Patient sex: F
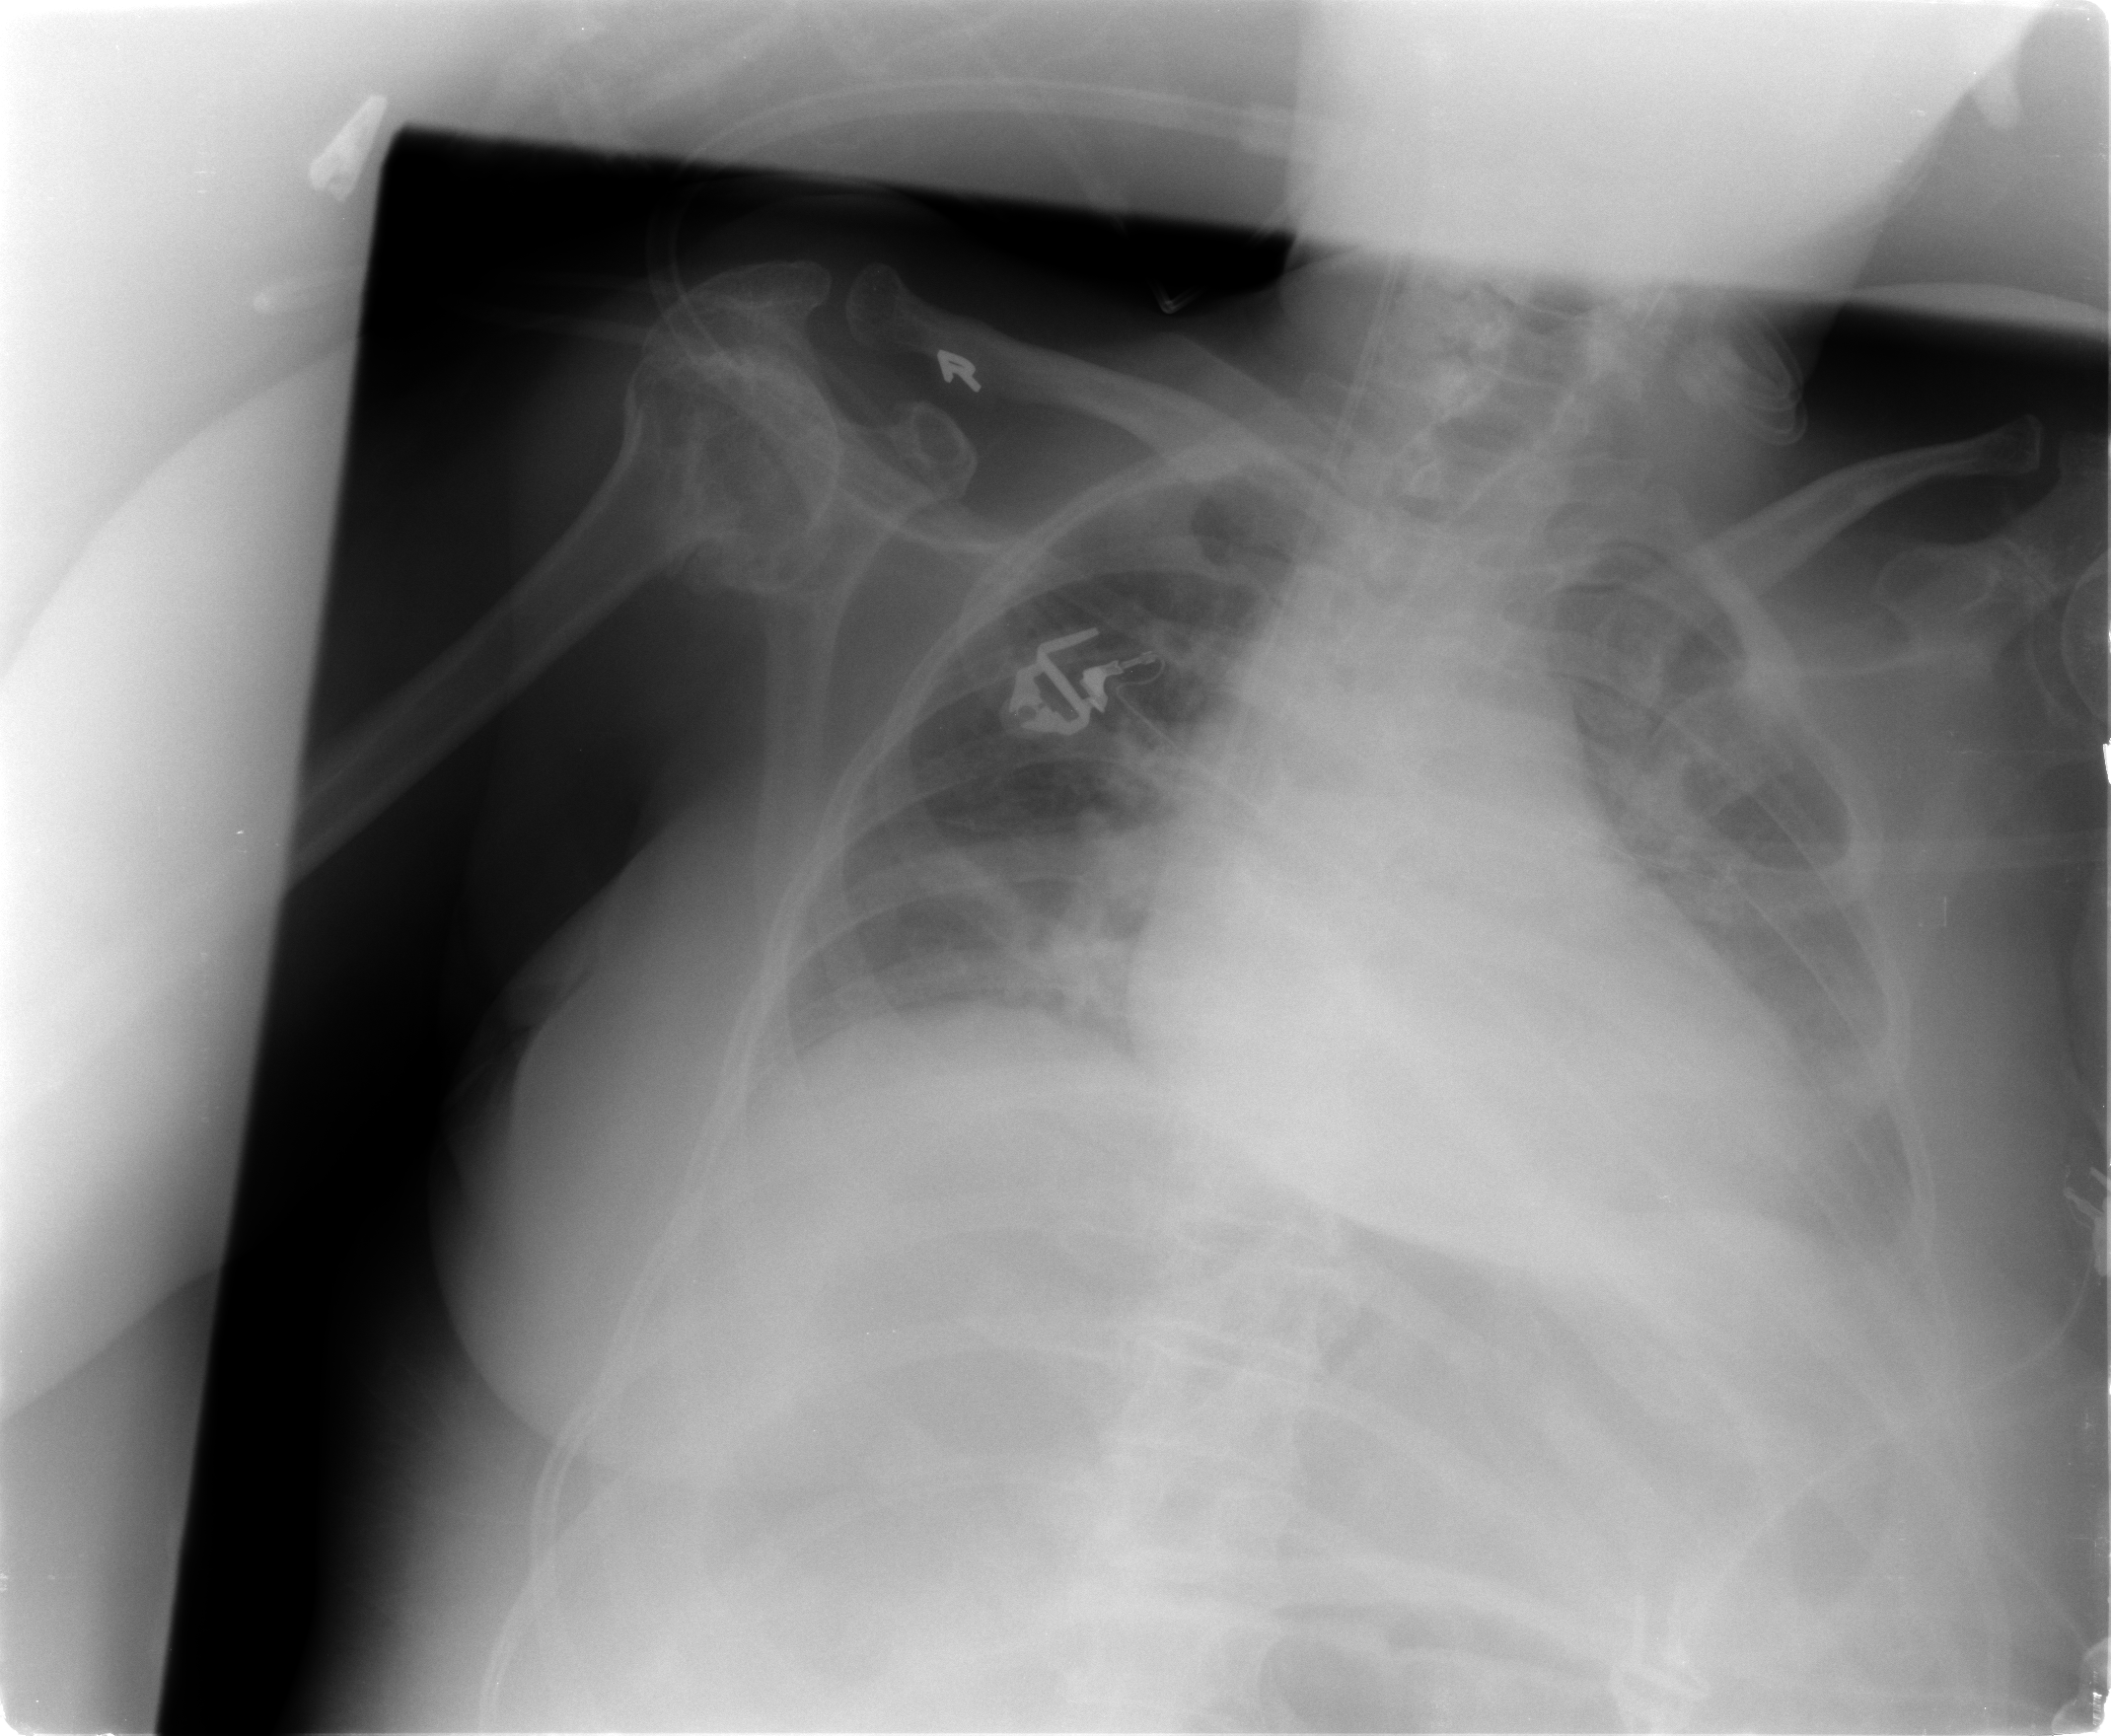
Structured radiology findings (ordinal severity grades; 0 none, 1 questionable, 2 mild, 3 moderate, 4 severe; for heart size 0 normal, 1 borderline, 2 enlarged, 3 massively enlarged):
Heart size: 2
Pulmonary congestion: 0
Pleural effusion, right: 0
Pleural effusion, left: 1
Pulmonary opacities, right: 0
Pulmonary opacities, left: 0
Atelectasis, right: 2
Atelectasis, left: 2